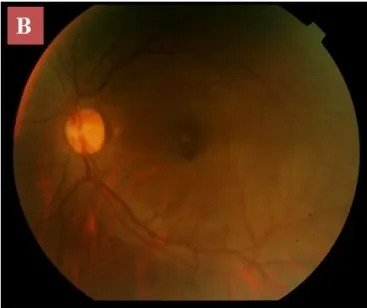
Left. Eye showing pigmentary changes at the fovea.
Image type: ophthalmic_imaging (fundus_photograph)